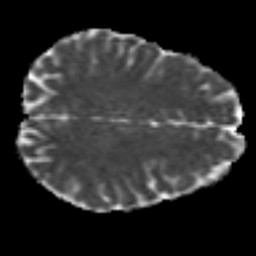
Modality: MD
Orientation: axial
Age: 18
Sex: male
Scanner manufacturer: siemens
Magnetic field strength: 3 T
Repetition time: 7 s
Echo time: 0.0926 s